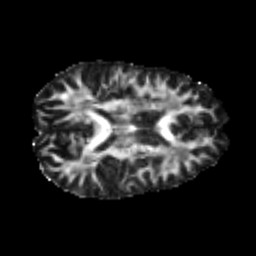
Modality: FA
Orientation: axial
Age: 26
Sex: female
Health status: healthy
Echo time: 0.074 s